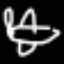
Label: airplane